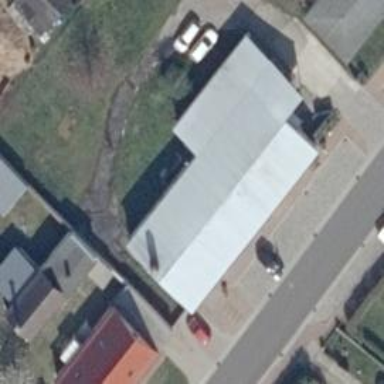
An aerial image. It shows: Convenience shop.